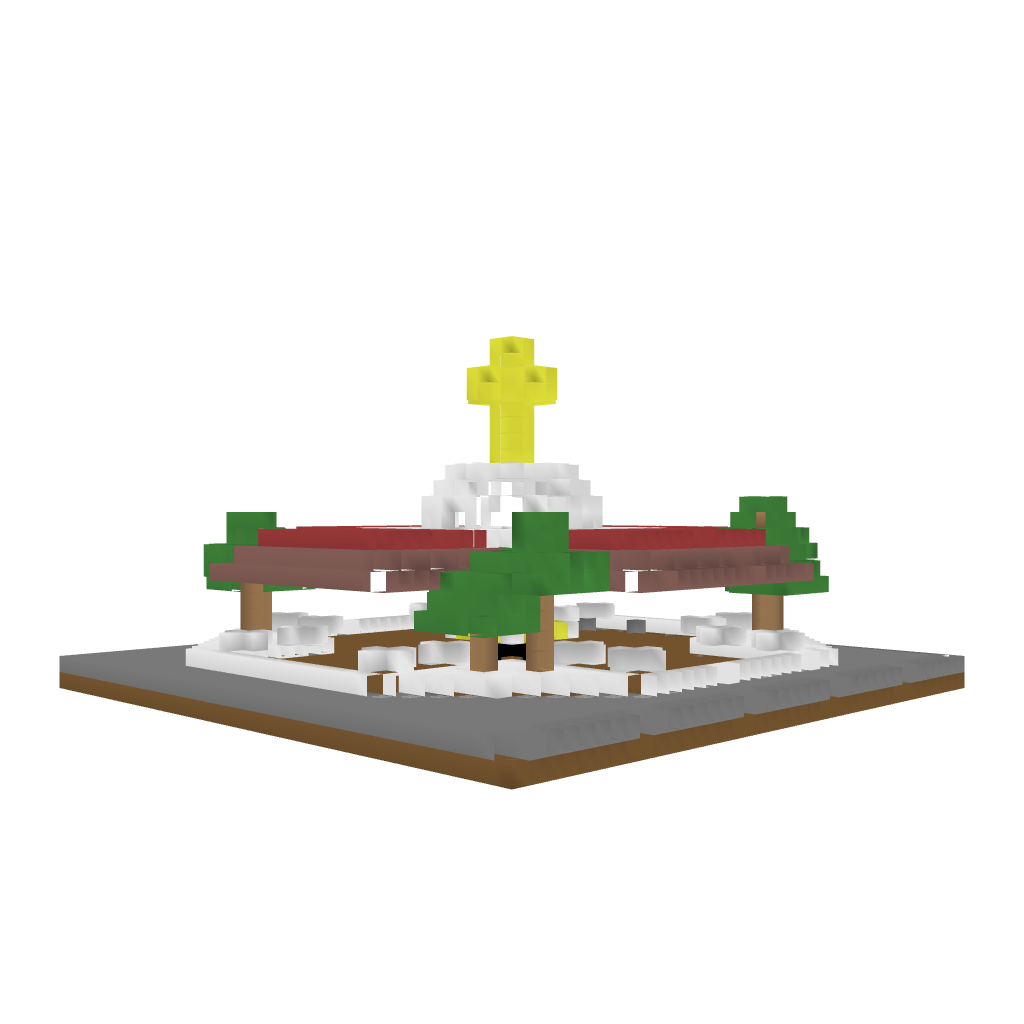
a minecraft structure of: Herobrine temple high quality